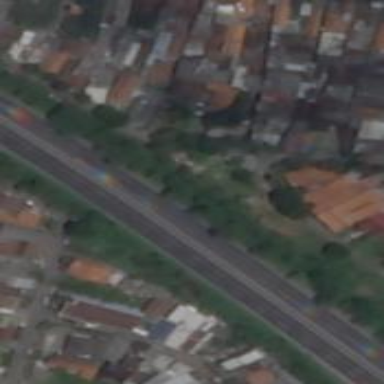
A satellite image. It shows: Residential road.